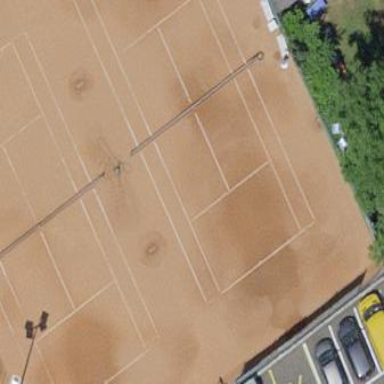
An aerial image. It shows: Tennis court on the leisure land pitch.